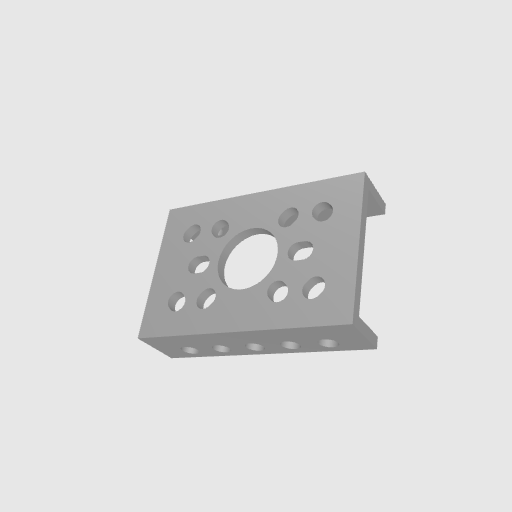
Part: MiniLowSideUChannel1H